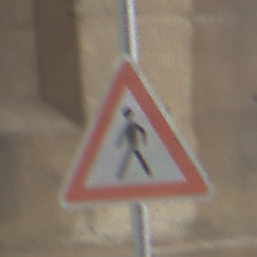
Verkehrszeichen: FussgaengerRechts
Umgebung: Roofed, Beach
Tageszeit: Midday
Wetter: Overcast
Licht: Natural
Jahreszeit: NotSpecified
Kontrast: LowContrast